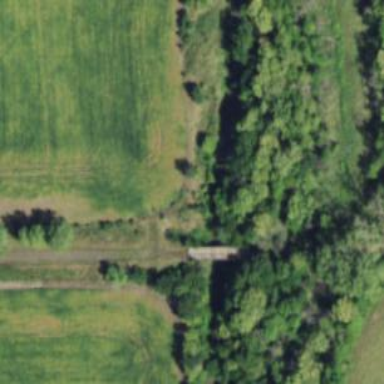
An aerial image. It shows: Track road with bridge.